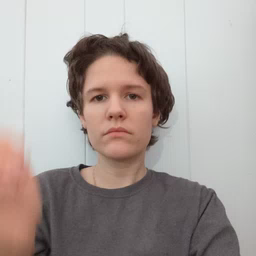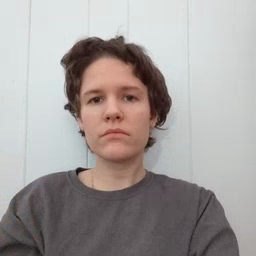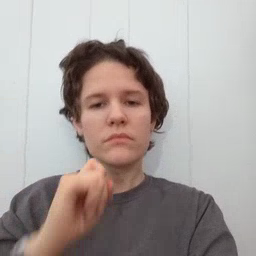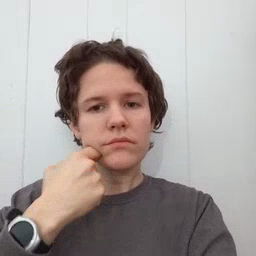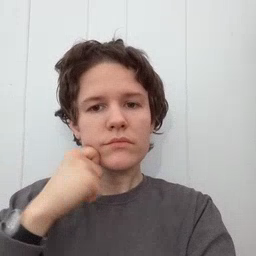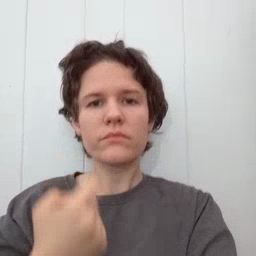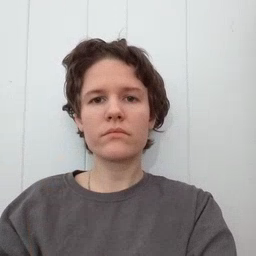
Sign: apple